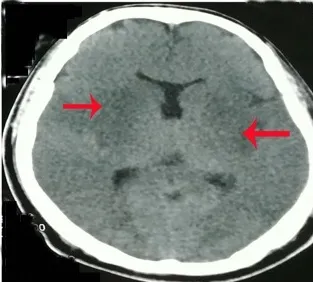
11th day. (C) Plain CT brain imaging showed hypo-density in bilateral basal ganglia, bilateral occipital lobe, bilateral limbic lobe, and left thalamic at the 11th day of initial symptoms.
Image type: radiology (ct)